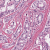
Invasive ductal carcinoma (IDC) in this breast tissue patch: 1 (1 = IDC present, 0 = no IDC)